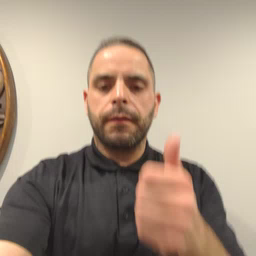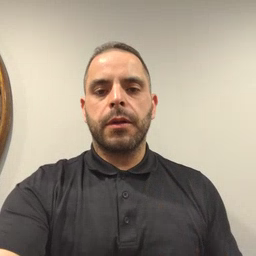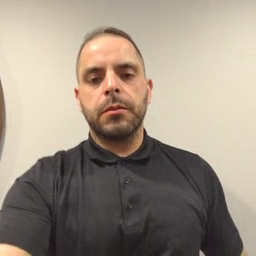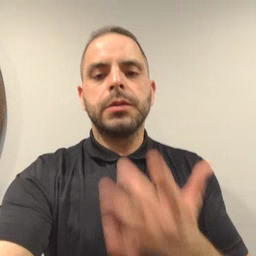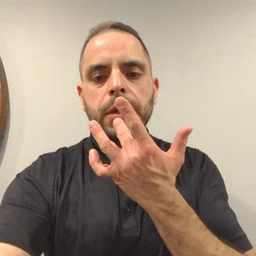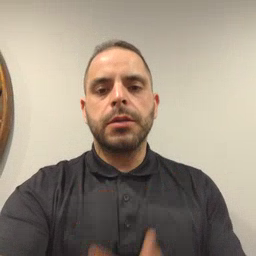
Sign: taste